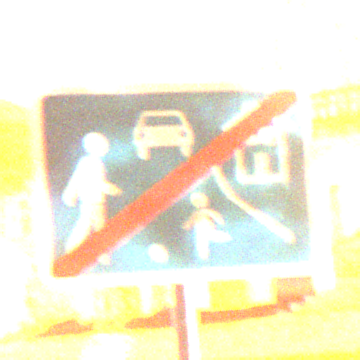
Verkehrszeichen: EndeVerkehrsberuhigterBereich
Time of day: Night
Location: Outdoor (Suburban)
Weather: PartlyCloudy
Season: NotSpecified
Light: Artificial